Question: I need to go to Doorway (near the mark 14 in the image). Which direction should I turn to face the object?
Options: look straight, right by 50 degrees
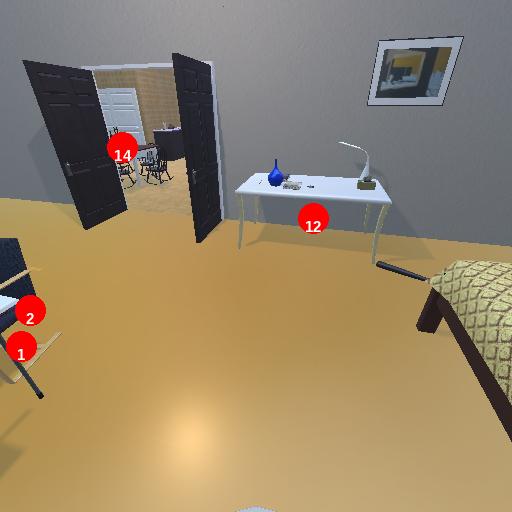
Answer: look straight